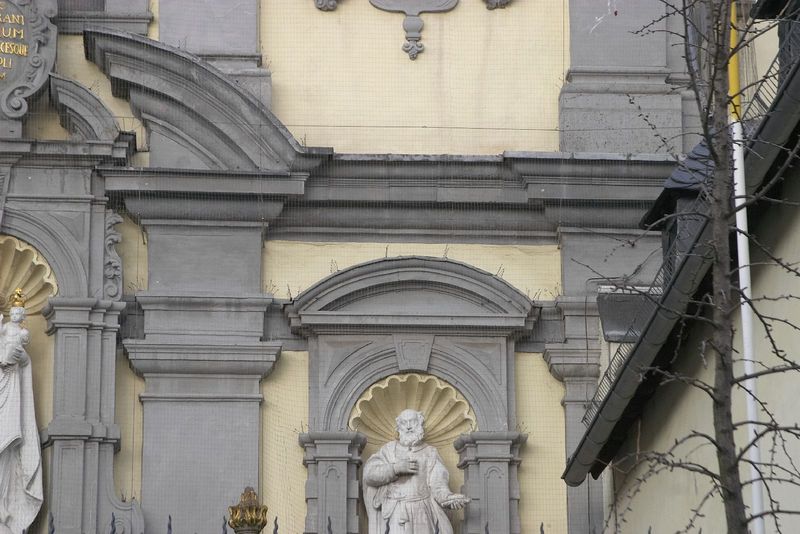
Titel: St. Maria vom Frieden
Künstler: Karl von St. Joseph
Standort: Köln, Vor den Siebenburgen 6-10 (EU - D - NRW)
Schlagwörter: baum, gott, mann, weiß, gelb, ausschnitt, grau, marmor, pfeiler, säule, säulen, haus, zaun, bart, architektur, barock, kirche, gold, kutte, mantel, kind, krone, skulptur, statue, schrift, fassade, giebel, pilaster, rundbogen, inschrift, fotografie, nische, kreuz, architrav, sims, sandstein, griechisch, heiliger, heilige, muschel, vorlagen, christentum, dachrinne, gebälk, kreut, latein, maria mit kind, madonna mit kind, nischenfigur, gesprengt, amm, #statue, +statue, jaeuskind, muschelo